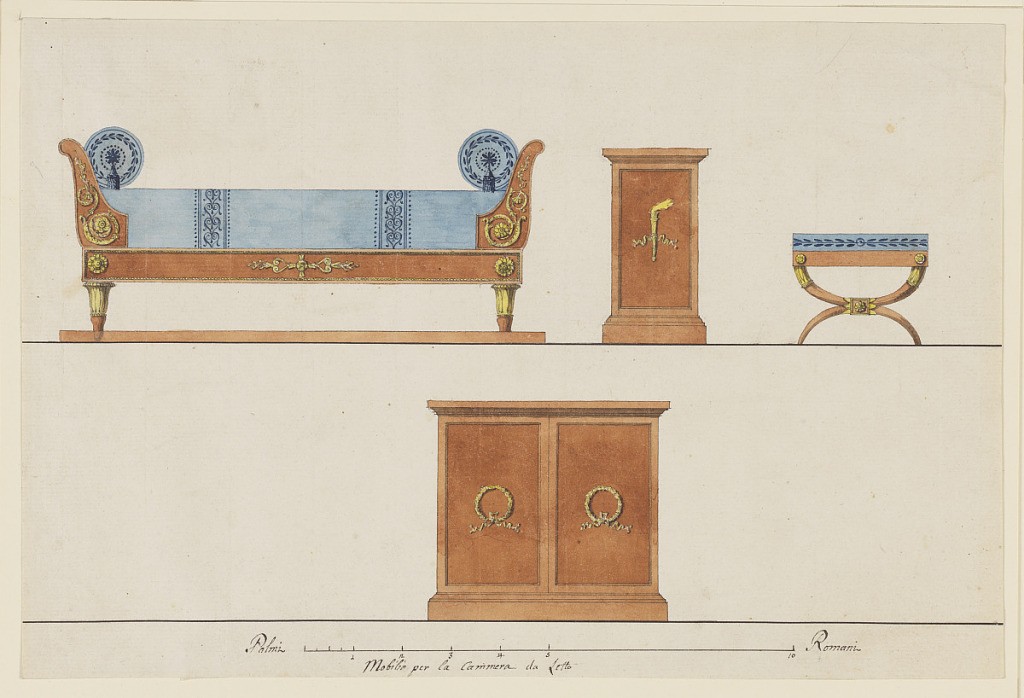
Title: Bedroom Furniture
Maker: Angelo Mezzetti, Italian
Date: ca. 1810
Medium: Pen and black ink; brush and watercolor, black chalk on off-white laid paper
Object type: Drawing
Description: Horizontal rectangle. Sheet showing a series of related furniture designs. Top row, at left, a bed shown from the front; a bed-table, with a burning torch in front, center; and a chair at right. Bottom row: a low case with two door wings, each with a wreath in front. Base lines and scale at bottom.